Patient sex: M
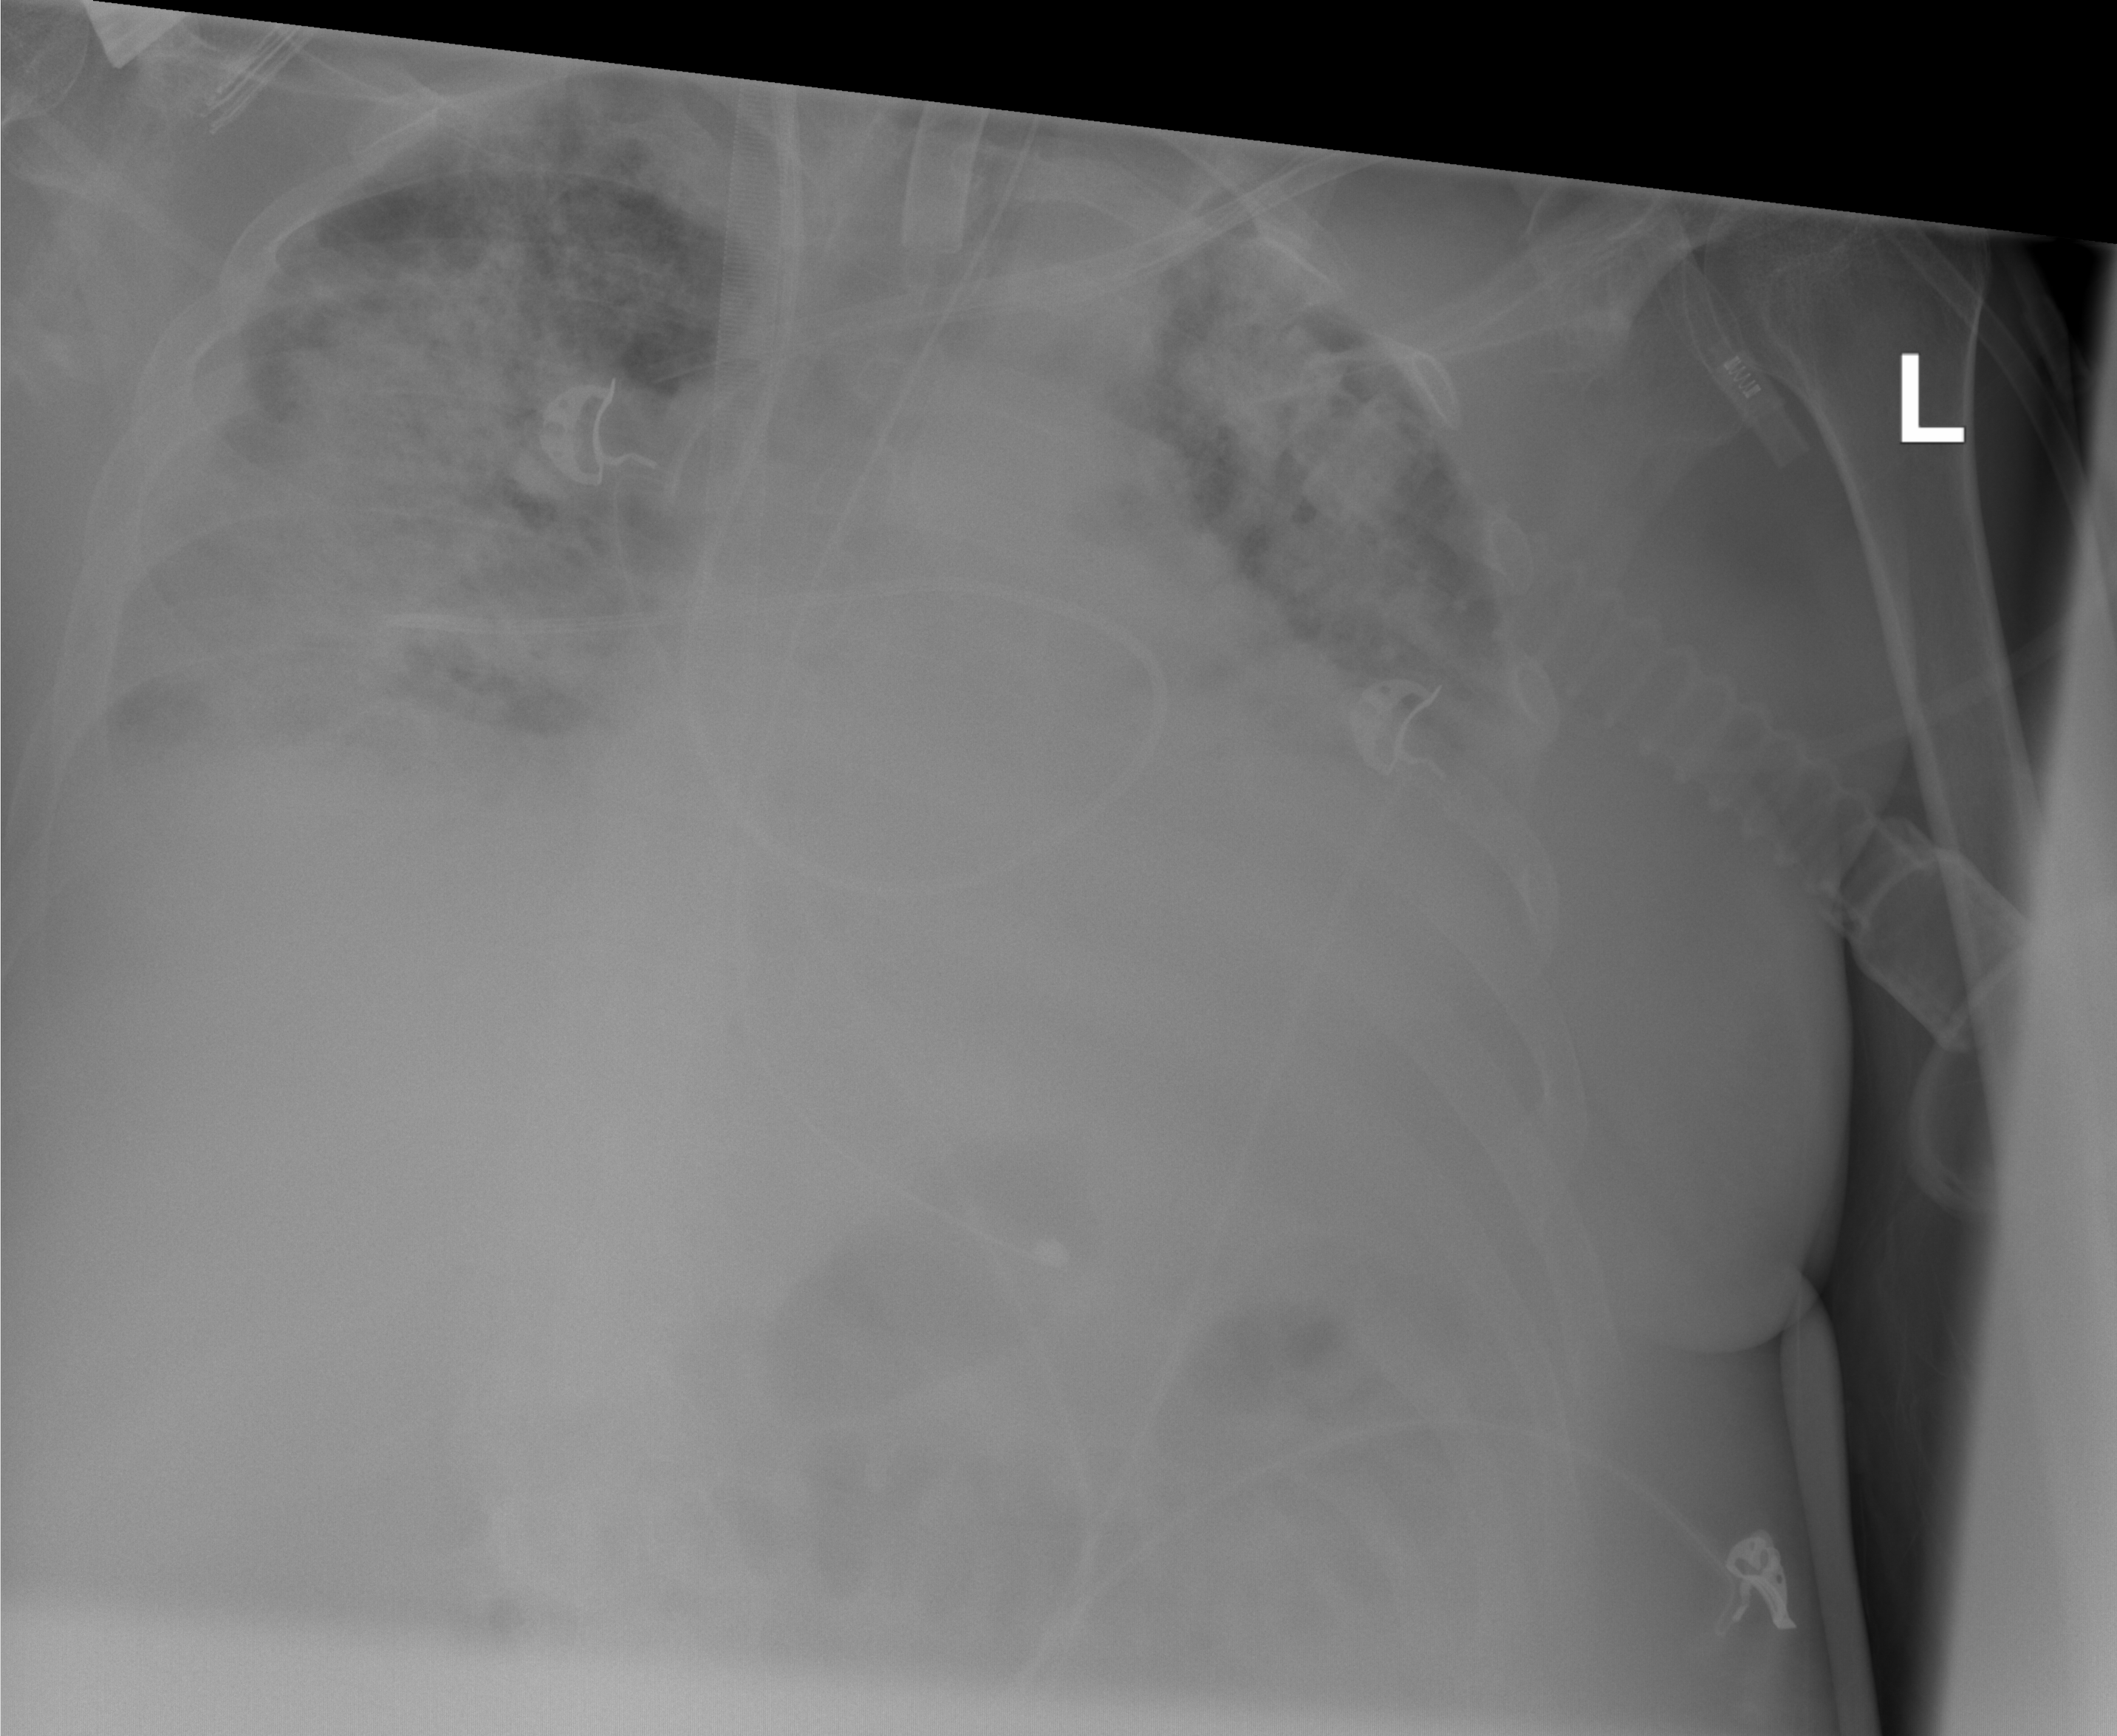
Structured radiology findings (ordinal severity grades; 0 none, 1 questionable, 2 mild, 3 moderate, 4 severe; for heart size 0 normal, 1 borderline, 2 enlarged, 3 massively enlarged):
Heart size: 2
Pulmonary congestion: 3
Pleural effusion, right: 2
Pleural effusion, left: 2
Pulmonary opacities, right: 4
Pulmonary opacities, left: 3
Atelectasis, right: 3
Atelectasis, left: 2